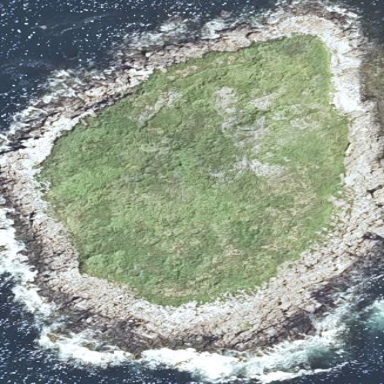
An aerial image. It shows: Island with natural coastline.